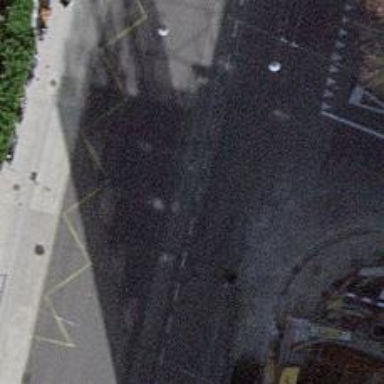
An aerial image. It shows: Bus stop for trolleybuses with designated stop position for public transport.